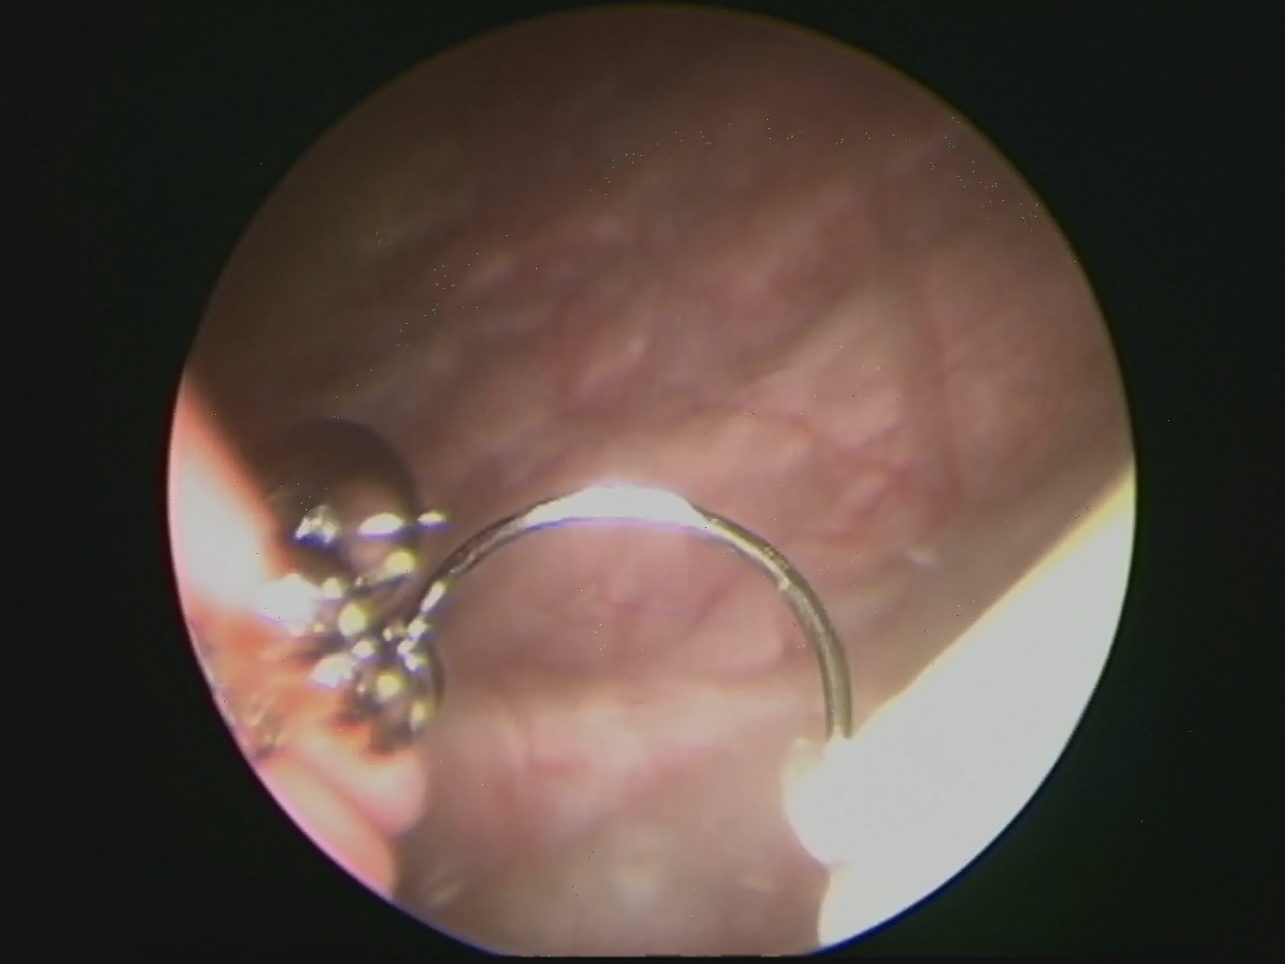
Modality: WLC
Class: Foreign bodies
Subclass: ResectionLoop
Lesion: L0
Bladder cancer association: No